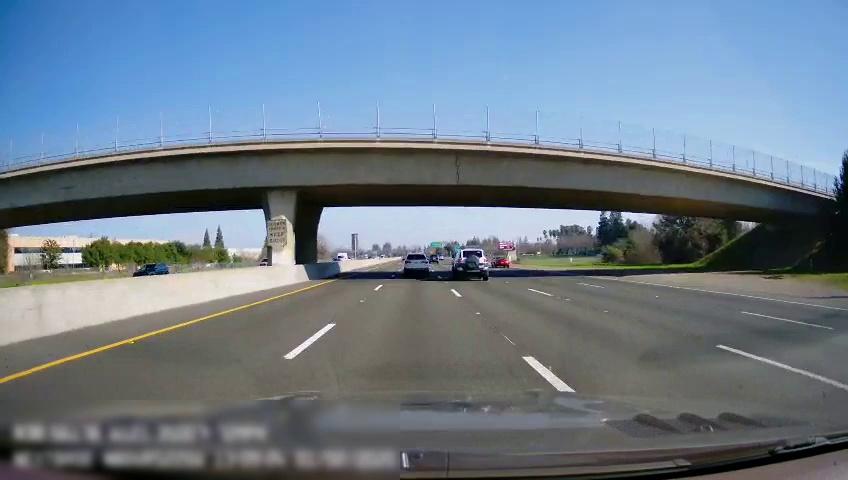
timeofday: Day
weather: Sunny
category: Drivable Space
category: Vehicles | SUV
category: Vehicles | Truck
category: Vehicles | Car
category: Vehicles | SUV
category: Vehicles | Car
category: Vehicles | SUV
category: Lanes | Alternate Lane
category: Lanes | Current Lane
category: Lanes | Current Lane
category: Lanes | Alternate Lane
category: Lanes | Alternate Lane
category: Lanes | Alternate Lane
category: Traffic | Signs